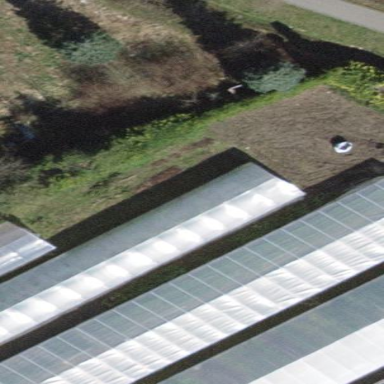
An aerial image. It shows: Greenhouse.